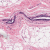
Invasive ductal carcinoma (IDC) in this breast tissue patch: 0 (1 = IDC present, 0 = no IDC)